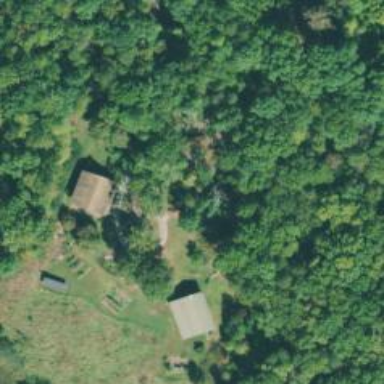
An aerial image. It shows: Driveway.